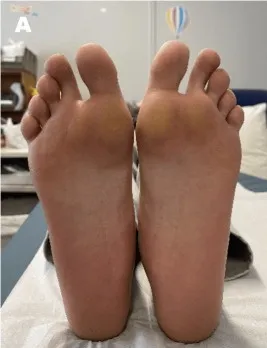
Pressure callus on the sole in the patient.
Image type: medical_photograph (skin_photograph)